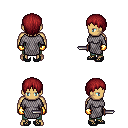
a pixel art fantasy rpg character, male body template, human, tanned skin, chain mail, teal pants, brunette plain hairstyle, gold gloves, ghillies, dagger, four views (front, back, left, right), 2x2 character sprite sheet, small pixel art, hard edges, no anti-aliasing